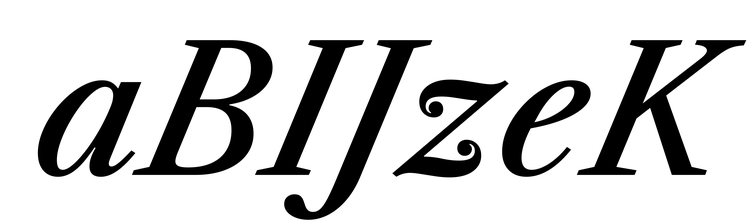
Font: LibreCaslonText-Italic_Medium_Italic